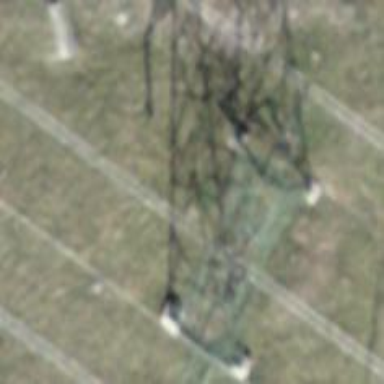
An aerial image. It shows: Power tower.